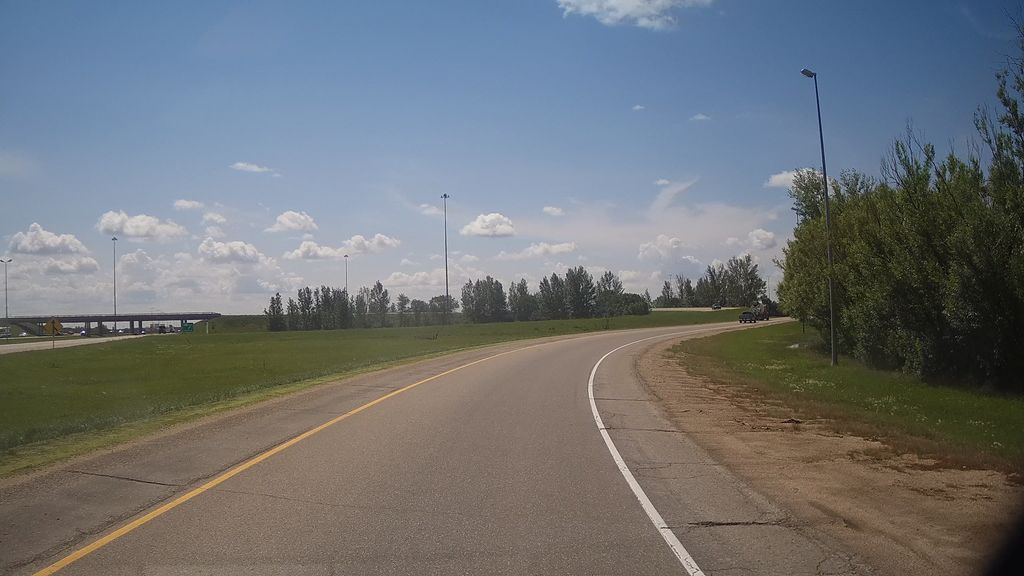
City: saskatoon